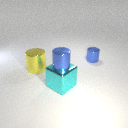
small blue metal cylinder behind large cyan metal cube